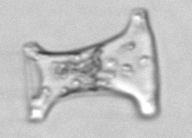
Label: Eucampia